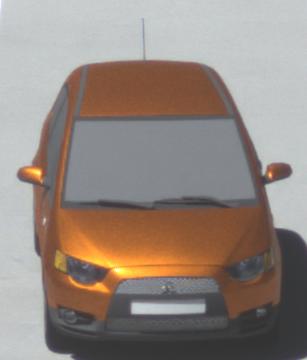
Make: Mitsubishi
Model: Colt 1.1
Detailed model: Colt (VI)
Model produced from: 2008/11
Model produced until: 2010/10
Doors: 3
Color: orange
Road condition: dry road
Daytime: midday
Contrast: high contrast